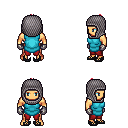
a pixel art fantasy rpg character, male body template, human, tanned skin, teal tunic, red pants, ruby red short mohawk hairstyle, chain hood, metal gloves, ghillies, four views (front, back, left, right), 2x2 character sprite sheet, small pixel art, hard edges, no anti-aliasing